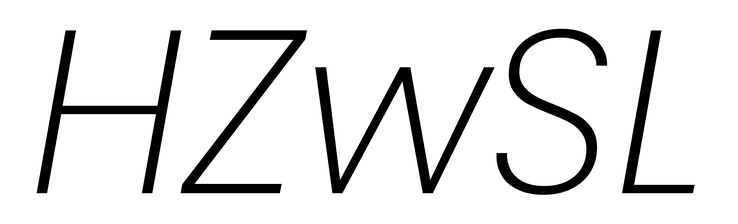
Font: Poppins-ExtraLightItalic